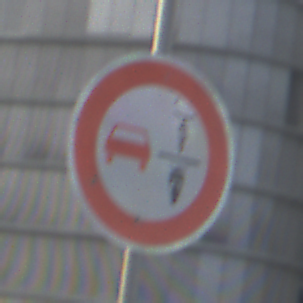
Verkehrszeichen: VerbotUeberholenEinspurigeFahrzeuge
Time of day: SunriseSunset
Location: Outdoor (Urban)
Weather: PartlyCloudy
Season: NotSpecified
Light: Natural